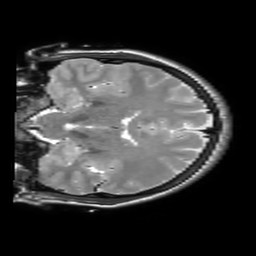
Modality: T2w
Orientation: coronal
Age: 25
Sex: male
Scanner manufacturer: philips
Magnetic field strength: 3 T
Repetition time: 3 s
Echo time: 0.08 s